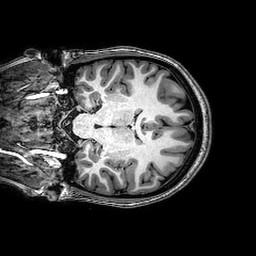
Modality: T1w
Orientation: coronal
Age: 19
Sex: female
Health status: healthy
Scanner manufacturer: philips
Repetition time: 0.008215 s
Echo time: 0.00378 s